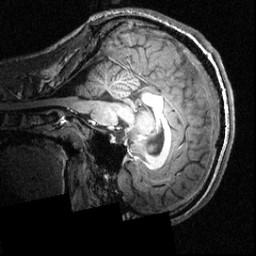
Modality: T1w
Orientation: sagittal
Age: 16
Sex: male
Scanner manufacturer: siemens
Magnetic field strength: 3.951 T
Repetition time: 1.5 s
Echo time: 0.00335 s